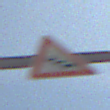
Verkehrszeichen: Stau
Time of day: Midday
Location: Outdoor (Nature)
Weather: PartlyCloudy
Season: NotSpecified
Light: Natural